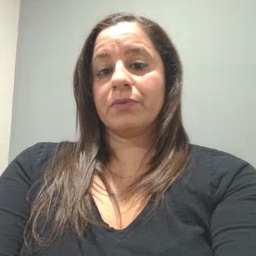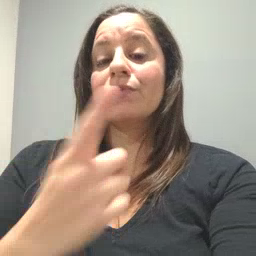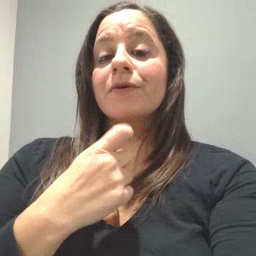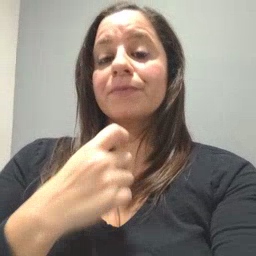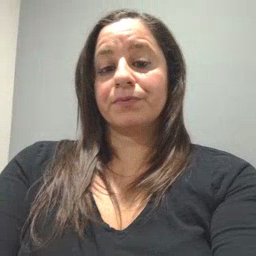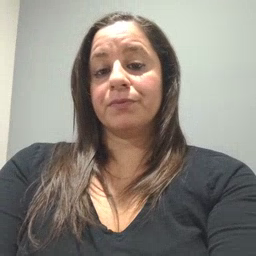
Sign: red